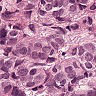
Metastatic tissue present: yes